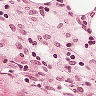
Metastatic tissue present: no